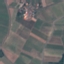
Land use / land cover: PermanentCrop